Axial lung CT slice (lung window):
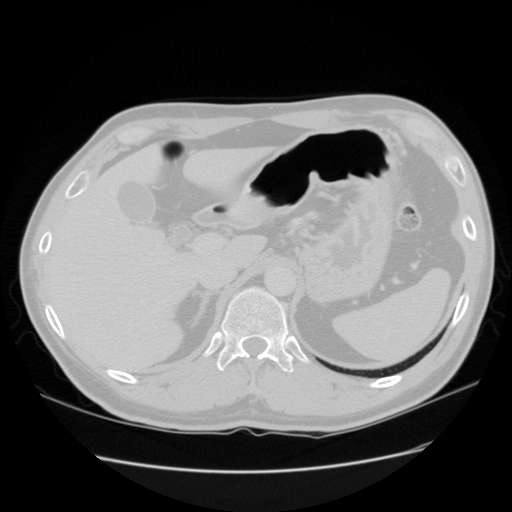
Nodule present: no